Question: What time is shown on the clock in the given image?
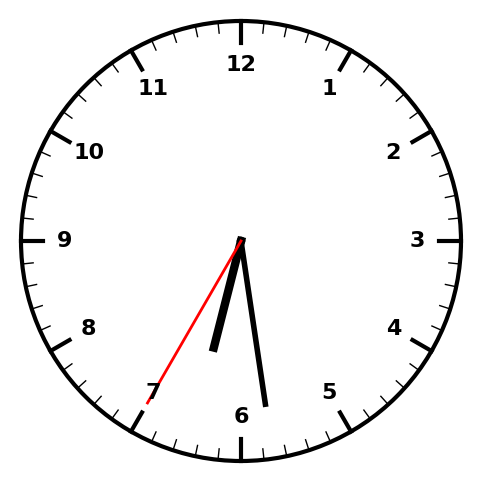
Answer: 06:28:35